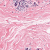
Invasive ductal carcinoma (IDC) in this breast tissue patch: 0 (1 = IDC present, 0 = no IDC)